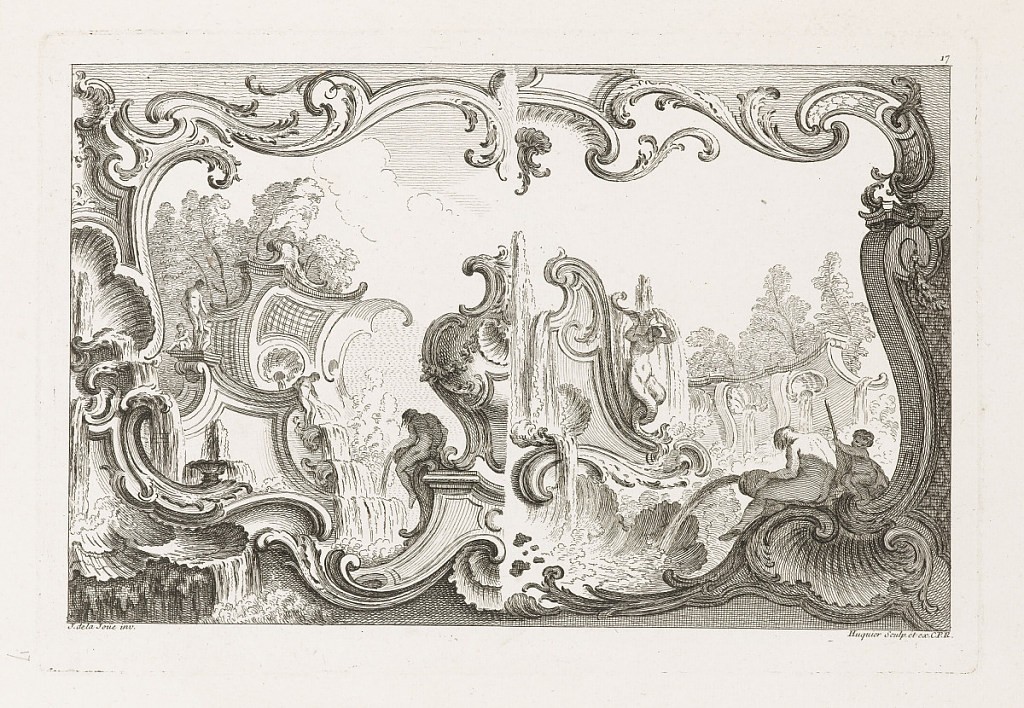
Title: Design for Ornament, Plate 17, Second Livre de tableaux d'ornemens et rocailles
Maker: Jacques de Lajoüe, French, 1687–1761
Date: ca. 1734
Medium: Etching on white laid paper
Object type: Print
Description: A framed rocaille border looking into a scene dominated by a rocaille ornament fountain, which includes shells and a mermaid, and a landscape in the distance. The scene is populated with several figures including putti. Some pour jugs of water while others stand off to the side. Water cascades down the rocaille ornaments on the left side of the frame.